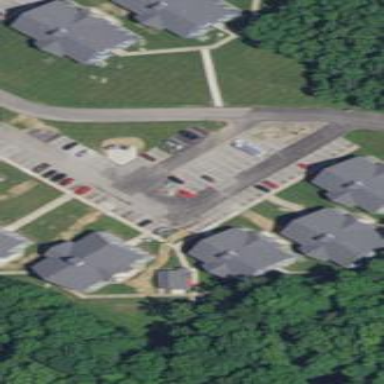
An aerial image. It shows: Parking area with surface.